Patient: sex M, age 59
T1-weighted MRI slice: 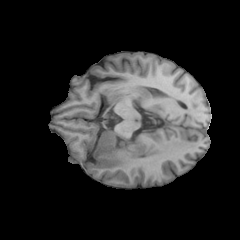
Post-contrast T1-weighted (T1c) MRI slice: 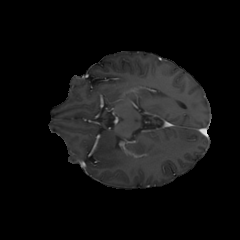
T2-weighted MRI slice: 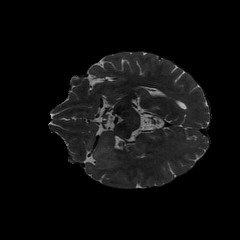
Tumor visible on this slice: yes
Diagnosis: Astrocytoma, IDH-wildtype
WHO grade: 3